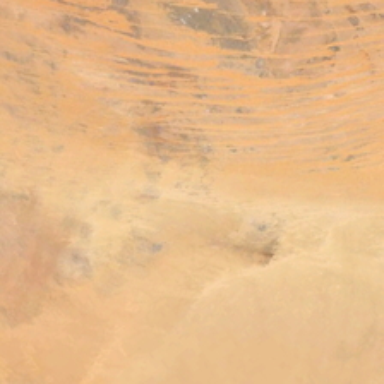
A series of orange parallel arcs can be seen on the desert .